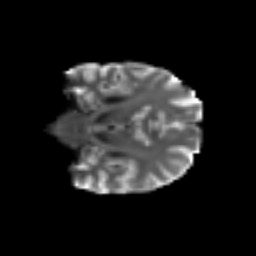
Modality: T2w
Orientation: coronal
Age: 67
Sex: female
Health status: ill
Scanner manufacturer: siemens
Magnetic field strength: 3 T
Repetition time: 8.7 s
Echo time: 0.11 s